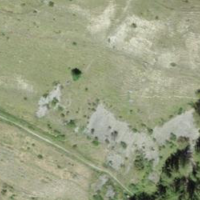
EUNIS habitat code: 26
Species observed at this site:
Stachys recta